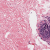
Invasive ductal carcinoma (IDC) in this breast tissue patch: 0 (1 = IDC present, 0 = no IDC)